Aerial crown-view tile of a tropical tree (Barro Colorado Island, Panama), acquired 20250715:
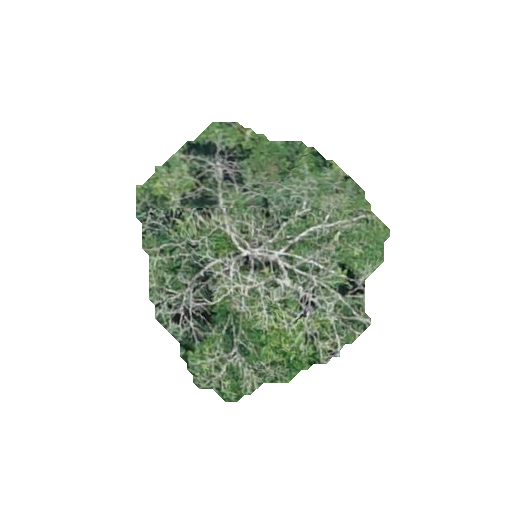
Species: Tabebuia rosea
GBIF accepted scientific name: Tabebuia rosea
Crown area: 72.895 m²